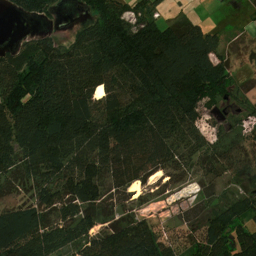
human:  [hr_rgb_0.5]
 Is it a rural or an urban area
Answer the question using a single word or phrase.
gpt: rural

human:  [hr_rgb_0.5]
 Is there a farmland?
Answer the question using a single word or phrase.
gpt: yes

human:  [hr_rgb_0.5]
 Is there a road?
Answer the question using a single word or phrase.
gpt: yes

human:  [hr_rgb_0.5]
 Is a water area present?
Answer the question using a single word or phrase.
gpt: yes

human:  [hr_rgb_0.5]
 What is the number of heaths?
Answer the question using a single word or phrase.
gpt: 79

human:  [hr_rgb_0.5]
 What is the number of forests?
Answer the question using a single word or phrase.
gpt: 122

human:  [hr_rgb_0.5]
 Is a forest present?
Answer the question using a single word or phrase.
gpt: yes

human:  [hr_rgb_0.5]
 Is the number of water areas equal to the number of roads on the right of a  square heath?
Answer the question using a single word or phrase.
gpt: no

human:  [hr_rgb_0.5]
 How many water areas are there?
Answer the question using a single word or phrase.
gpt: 11

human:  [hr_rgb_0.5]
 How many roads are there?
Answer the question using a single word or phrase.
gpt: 193

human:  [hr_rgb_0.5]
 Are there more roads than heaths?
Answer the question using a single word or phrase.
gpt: yes

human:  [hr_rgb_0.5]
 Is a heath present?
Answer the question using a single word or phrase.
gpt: yes

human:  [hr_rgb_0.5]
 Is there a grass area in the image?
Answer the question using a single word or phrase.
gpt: yes

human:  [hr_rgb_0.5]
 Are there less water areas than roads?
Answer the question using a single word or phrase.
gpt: yes

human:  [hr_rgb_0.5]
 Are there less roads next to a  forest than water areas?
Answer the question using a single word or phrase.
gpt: no

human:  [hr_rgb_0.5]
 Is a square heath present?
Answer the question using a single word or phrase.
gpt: no

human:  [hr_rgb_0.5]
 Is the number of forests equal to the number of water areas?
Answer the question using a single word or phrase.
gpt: no

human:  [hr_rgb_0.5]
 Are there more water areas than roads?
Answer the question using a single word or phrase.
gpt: no

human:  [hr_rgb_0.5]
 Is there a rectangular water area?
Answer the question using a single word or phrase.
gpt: yes

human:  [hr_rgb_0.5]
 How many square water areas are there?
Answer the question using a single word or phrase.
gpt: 1

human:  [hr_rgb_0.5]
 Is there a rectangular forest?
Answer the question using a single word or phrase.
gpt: yes

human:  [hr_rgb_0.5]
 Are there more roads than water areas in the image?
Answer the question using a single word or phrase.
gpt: yes

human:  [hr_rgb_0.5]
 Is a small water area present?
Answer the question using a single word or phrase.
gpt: yes

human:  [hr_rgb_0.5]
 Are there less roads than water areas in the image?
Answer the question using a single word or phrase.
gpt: no

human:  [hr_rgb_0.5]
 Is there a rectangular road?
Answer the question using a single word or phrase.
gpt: no

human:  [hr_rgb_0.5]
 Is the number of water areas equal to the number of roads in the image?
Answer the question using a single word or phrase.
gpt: no

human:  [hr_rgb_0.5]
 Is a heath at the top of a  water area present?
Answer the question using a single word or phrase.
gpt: yes

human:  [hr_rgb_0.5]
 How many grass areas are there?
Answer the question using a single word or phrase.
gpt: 6

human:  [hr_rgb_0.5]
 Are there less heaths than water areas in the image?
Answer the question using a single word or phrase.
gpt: no

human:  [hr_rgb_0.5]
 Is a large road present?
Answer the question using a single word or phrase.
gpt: no

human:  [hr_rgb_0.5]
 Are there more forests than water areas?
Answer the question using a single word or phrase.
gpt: yes

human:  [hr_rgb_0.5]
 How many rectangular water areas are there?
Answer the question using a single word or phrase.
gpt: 1

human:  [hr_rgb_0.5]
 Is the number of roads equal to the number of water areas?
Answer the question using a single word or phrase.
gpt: no

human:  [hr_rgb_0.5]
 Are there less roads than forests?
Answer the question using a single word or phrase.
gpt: no

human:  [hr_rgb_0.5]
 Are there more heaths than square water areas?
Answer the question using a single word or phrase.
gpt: yes

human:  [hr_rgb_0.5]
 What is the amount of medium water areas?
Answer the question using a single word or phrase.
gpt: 6

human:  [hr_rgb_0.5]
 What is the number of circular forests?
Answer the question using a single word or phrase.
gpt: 2

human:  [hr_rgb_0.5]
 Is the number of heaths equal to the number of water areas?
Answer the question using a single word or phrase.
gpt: no

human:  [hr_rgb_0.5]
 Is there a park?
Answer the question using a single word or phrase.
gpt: yes

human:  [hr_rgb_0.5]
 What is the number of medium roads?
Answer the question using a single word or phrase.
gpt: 0

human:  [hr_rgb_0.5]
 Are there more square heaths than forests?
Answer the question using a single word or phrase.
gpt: no

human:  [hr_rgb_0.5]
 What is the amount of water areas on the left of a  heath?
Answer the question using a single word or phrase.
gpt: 9

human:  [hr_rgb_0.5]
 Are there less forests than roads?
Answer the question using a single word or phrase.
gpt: yes

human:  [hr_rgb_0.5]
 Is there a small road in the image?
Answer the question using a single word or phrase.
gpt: yes

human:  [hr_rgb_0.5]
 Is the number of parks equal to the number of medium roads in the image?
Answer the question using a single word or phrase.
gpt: no

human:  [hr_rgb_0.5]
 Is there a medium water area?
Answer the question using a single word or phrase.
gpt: yes

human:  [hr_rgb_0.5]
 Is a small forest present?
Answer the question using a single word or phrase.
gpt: yes

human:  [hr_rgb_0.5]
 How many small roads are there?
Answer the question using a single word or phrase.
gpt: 193

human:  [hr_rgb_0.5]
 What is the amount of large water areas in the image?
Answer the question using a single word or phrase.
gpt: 4

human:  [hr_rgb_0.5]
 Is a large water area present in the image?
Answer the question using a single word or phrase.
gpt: yes

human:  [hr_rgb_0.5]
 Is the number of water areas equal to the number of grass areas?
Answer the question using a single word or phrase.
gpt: no

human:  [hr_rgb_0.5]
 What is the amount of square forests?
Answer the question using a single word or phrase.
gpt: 2

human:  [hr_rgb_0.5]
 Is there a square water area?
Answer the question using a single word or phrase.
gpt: yes

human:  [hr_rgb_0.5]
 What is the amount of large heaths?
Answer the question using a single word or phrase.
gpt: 56

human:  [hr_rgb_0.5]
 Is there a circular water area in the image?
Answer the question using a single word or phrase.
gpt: yes

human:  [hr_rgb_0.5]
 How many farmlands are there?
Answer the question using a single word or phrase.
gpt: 1

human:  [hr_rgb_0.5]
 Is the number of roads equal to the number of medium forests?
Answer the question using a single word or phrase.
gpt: no

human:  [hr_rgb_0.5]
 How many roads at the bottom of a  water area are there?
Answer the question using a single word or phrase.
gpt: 188

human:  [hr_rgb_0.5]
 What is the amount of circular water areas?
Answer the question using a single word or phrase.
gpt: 1

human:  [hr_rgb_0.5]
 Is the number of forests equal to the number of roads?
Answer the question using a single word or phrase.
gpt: no

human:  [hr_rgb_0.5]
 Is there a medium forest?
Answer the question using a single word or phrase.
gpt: yes

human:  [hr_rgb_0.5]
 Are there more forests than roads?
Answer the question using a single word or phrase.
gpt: no

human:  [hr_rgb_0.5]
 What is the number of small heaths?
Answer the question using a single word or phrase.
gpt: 9

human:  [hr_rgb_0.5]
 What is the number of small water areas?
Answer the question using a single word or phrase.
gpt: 1